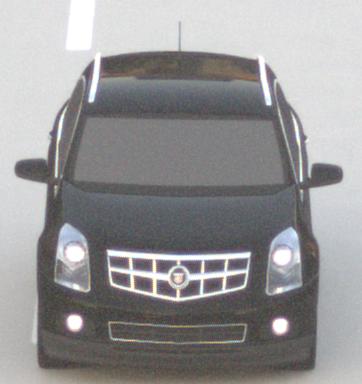
Make: Cadillac
Model: SRX 3.0 V6
Detailed model: SRX (II)
Model produced from: 2010/12
Model produced until: 2012/01
Doors: 5
Color: black
Road condition: dry road
Daytime: sunrise or sunset
Contrast: low contrast